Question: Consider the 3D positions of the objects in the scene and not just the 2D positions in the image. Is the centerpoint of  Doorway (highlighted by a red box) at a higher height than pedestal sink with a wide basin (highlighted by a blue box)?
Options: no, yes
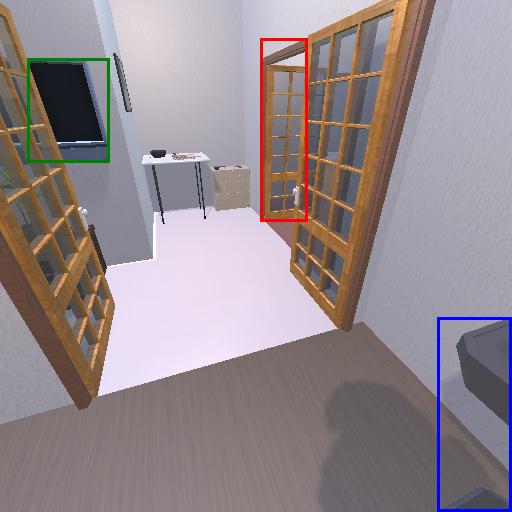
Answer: no